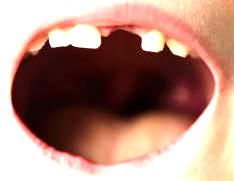
Condition: hypodontia